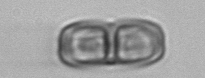
Label: Ephemera